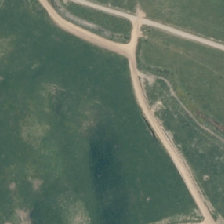
Land cover: high_producing_grassland